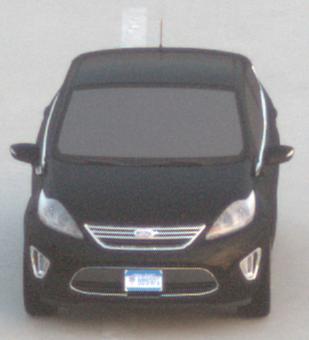
Make: Ford
Model: Fiesta
Detailed model: ’09 Sedan (seventh series)
Model produced from: 2010
Model produced until: 2017
Doors: 4
Color: black
Road condition: dry road
Daytime: dawn
Contrast: low contrast